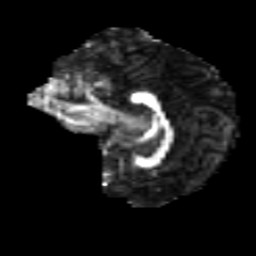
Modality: FA
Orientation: sagittal
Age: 16
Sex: female
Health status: ill
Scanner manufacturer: ge
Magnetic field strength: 3 T
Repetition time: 6.752 s
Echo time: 0.079 s